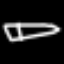
Label: pencil